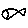
Label: fish